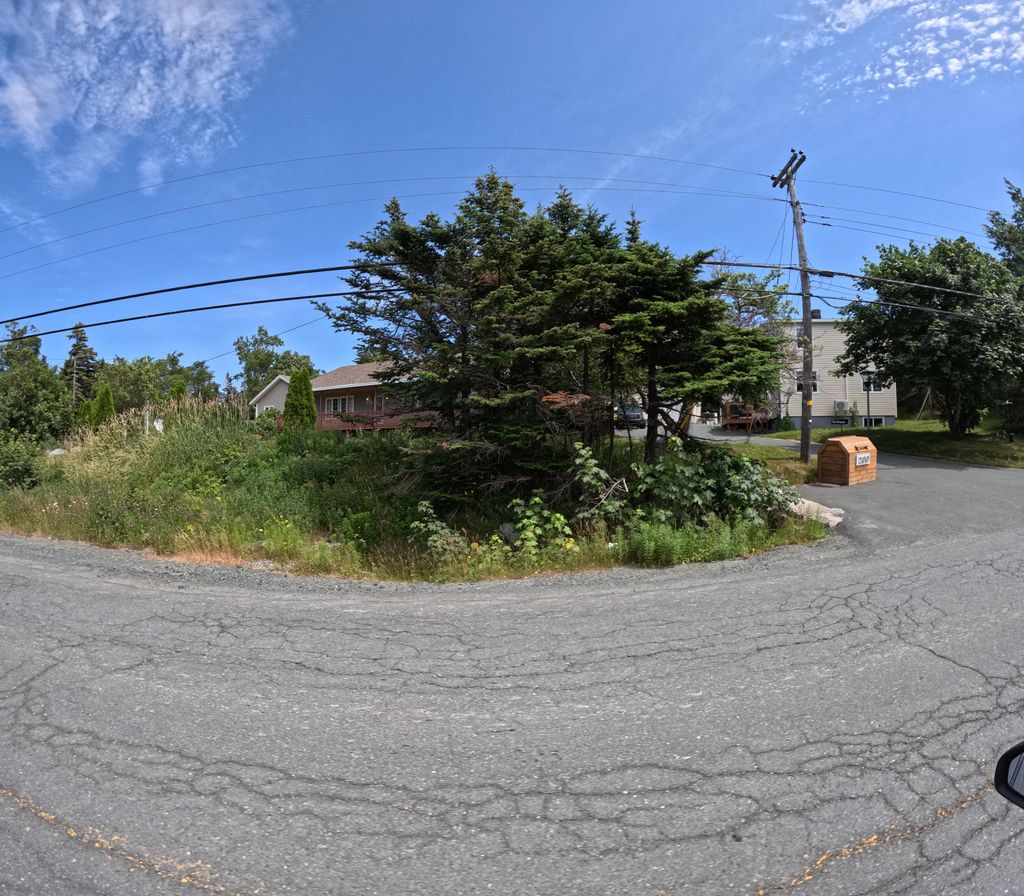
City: st_johns